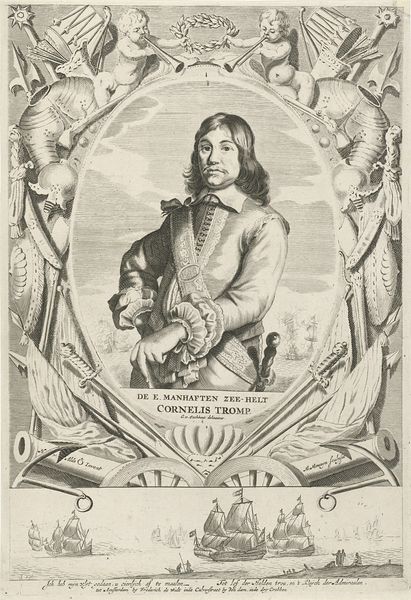
Titel: Portret van Cornelis Tromp
Künstler: Michiel Mosijn
Standort: Amsterdam
Institution: Rijksmuseum
Schlagwörter: mann, bildnis, herr, niederlande, musik, oval, engel, schärpe, schiff, schiffe, schrift, segel, kanone, druck, militär, schwerter, waffen, waffe, degen, trommel, rüstung, posaunen, kanonen, adliger, piken, putten, trommeln, cornelis, tromp, rüstung#schild, manhaften, zee-helt